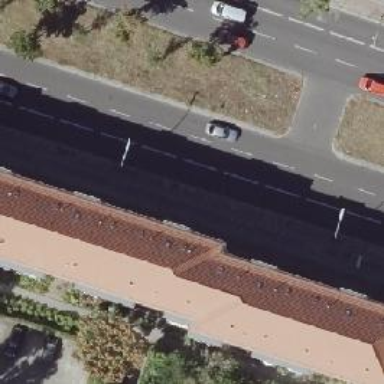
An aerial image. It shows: Apartment building with hipped roof.